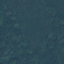
Land use / land cover: Forest